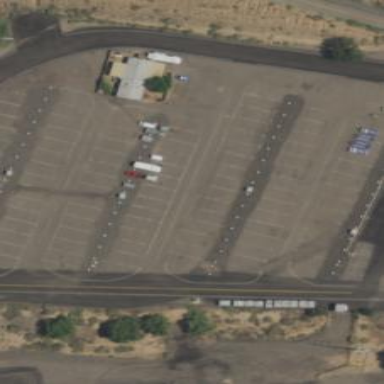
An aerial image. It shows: Paved parking aisle used as service road.